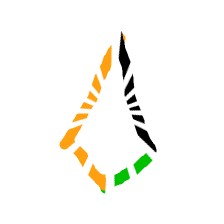
Shape: kite